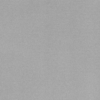
Label: dusty